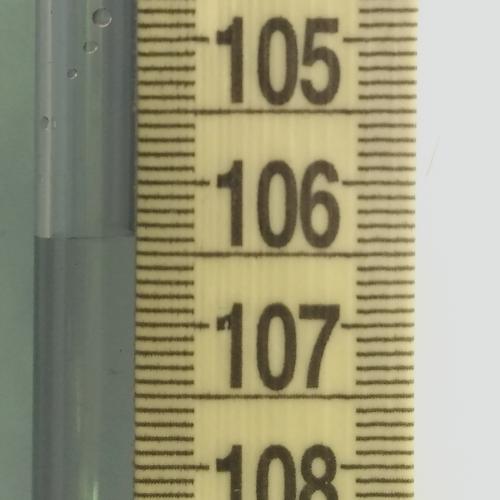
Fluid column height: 106.4 cm